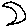
Label: moon